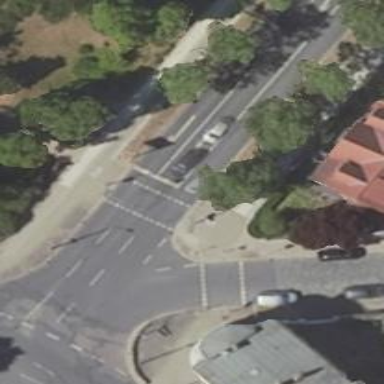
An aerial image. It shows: Crossing with traffic signals.